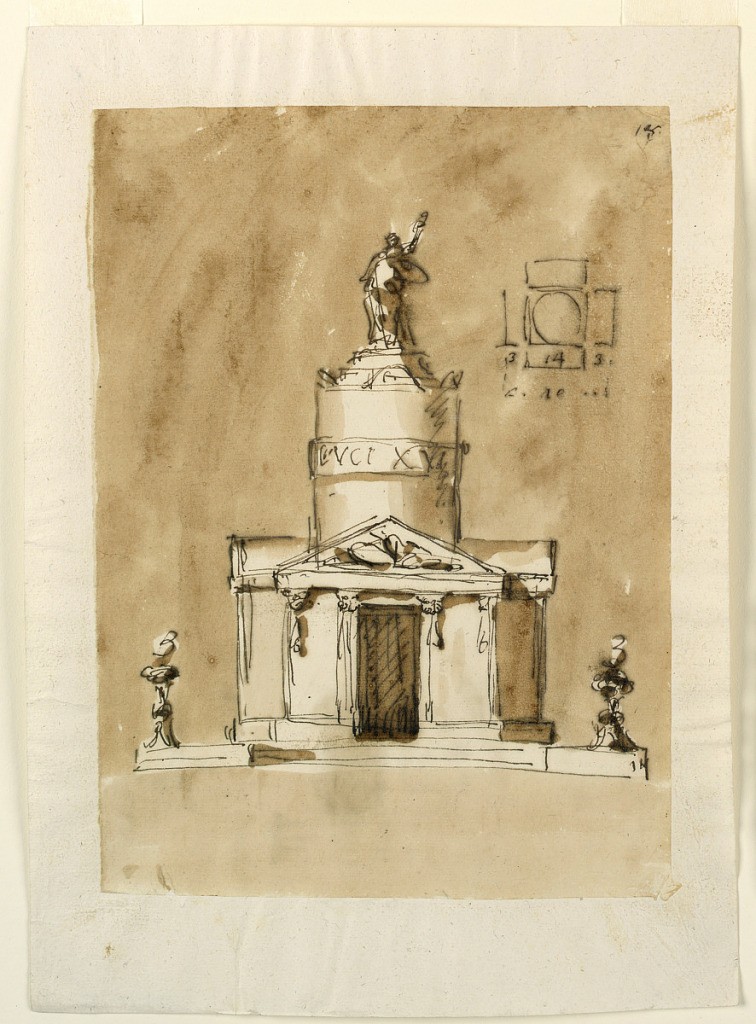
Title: Monument of King Louis XVI of France
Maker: Giuseppe Barberi, Italian, 1746–1809
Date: ca. 1795
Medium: Pen and brown ink, brush and brown wash on lined off-white laid paper
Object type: Drawing
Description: A variation of 1938-88-1303, without an attic or a base of the pedestal. The pedestal of the front is supported by four pillars. Above at right is the plan, with dimensions: a circle is inscribed into a square, with the size 14. The projecting cross arms with the width 14 have a length of 3.